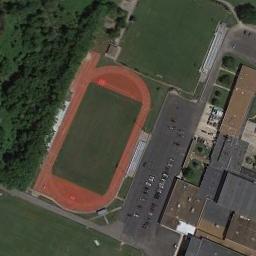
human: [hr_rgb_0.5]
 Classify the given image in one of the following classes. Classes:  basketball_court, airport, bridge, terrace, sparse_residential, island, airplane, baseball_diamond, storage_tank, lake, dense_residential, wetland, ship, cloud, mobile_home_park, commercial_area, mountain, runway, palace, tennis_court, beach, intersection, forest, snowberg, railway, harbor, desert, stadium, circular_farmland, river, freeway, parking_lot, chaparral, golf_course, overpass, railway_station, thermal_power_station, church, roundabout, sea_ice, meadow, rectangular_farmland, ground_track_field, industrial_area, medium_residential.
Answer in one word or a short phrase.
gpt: ground_track_field